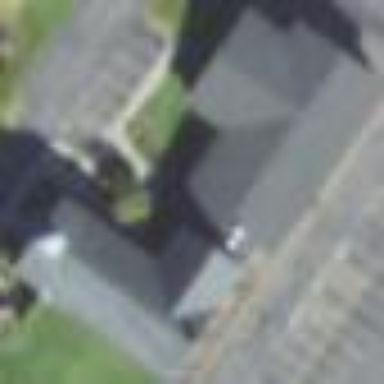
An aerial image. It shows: Building that is place of worship.